Question: I have one array which contains array of dictionary and string
and I want to filter with dictionary value,
but when I am doing filtering i am getting result only when I type first letter in text field i have written this code for nspredicate search
also I have attached screenshot for NSarry containing values which I uses for filtering.
Here is code for searching array:
'''
- (BOOL)textField:(UITextField *)textField shouldChangeCharactersInRange:(NSRange)range replacementString:(NSString *)string; // return NO to not change text
{
NSString * searchStr = [textField.text stringByReplacingCharactersInRange:range withString:string];
NSLog(@"%@",searchStr);
NSPredicate *predicate = [NSPredicate predicateWithFormat:@"SELF contains[c] %@ ",searchStr];
NSArray *filteredArr = [arrmainData filteredArrayUsingPredicate:predicate];
detailListArray=[[NSMutableArray alloc]initWithArray:filteredArr];
[tblGlosary reloadData];
return true;
}
'''
Here is screensnap for array

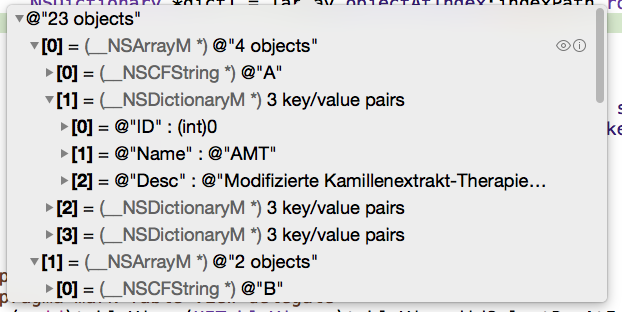
Answer: You have an array of mixed types ('NSString' and 'NSDictionary') which is generally a really bad idea (and won't be possible in Swift).
If you for some reason can't control this and really need to filter through it you need to check that you compare correctly depending on the type:
'''
NSIndexSet *matches = [arrmainData indexesOfObjectsPassingTest:BOOL^(id obj, NSUInteger idx, BOOL *stop) {
NSString *stringToCompare = nil;
if ([obj isKindOfClass:[NSString class]]) {
stringToCompare = (NSString *)obj;
} else {
NSDictionary *dict = (NSDictionary *)obj;
stringToCompare = dict["Name"];
}
return [stringToCompare rangeOfString:searchString].location != NSNotFound;
}];
NSArray *filteredArray = [arrmainData objectsAtIndexes:matches];
'''
But again, if you can, really reconsider mixing types in the same array, it's likely going to lead to problems down the road.